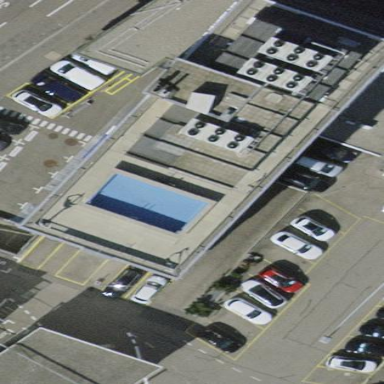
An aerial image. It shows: Commercial building.